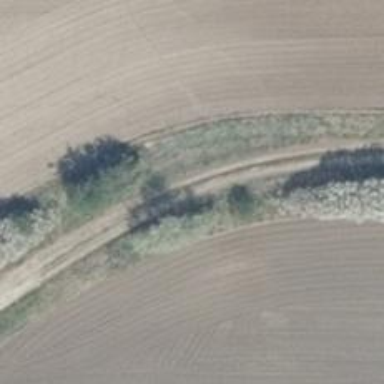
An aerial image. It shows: Sandy track road with grade 4 track type.